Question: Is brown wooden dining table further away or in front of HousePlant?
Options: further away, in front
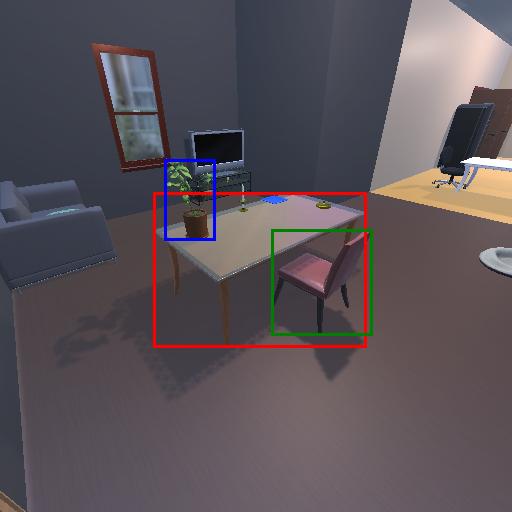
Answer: further away